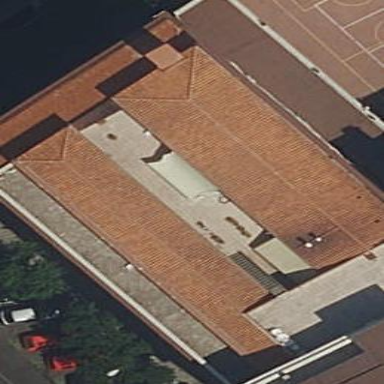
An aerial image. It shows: Part of building.